Aerial crown-view tile of a tropical tree (Barro Colorado Island, Panama), acquired 20240716:
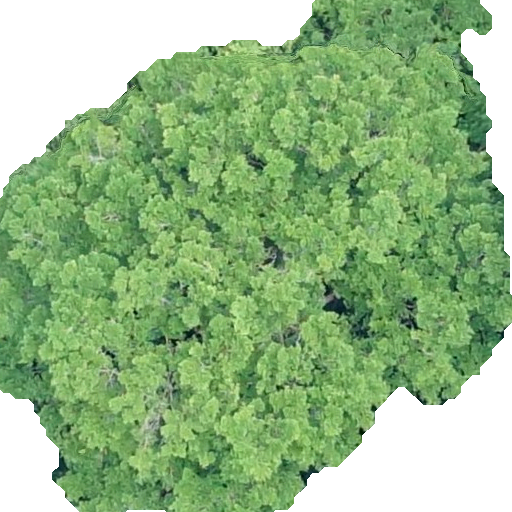
Species: Terminalia amazonia
GBIF accepted scientific name: Terminalia amazonica
Crown area: 326.729 m²